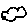
Label: cloud